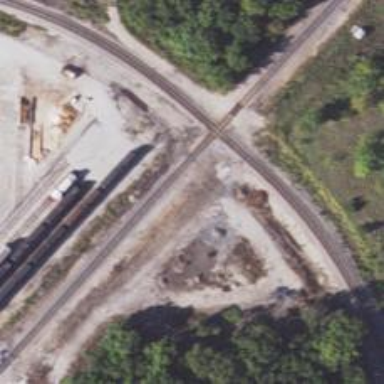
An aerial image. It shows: Abandoned railway spur.